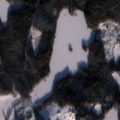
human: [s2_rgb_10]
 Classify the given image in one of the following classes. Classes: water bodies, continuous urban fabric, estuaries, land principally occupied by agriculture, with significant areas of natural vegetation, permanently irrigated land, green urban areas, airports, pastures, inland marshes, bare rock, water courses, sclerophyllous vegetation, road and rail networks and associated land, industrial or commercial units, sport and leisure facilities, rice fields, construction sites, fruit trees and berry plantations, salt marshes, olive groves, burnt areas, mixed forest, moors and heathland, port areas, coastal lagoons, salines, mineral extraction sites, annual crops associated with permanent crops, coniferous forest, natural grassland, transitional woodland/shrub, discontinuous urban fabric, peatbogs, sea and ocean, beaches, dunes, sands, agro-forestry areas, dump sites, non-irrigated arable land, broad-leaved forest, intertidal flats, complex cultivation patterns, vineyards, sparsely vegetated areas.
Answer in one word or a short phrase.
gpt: land principally occupied by agriculture, with significant areas of natural vegetation, coniferous forest, mixed forest, water bodies